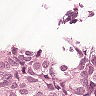
Metastatic tissue present: no